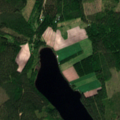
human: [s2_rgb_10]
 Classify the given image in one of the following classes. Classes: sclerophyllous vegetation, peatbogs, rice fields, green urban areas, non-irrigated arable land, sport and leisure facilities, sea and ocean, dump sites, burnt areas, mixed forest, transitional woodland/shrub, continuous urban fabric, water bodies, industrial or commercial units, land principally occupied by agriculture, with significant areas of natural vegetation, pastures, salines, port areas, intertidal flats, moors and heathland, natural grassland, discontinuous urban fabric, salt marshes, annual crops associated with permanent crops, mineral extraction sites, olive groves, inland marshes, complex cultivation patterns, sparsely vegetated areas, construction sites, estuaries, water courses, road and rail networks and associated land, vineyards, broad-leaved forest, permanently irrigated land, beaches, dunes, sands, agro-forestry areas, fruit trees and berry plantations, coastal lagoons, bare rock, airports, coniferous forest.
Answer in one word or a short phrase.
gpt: non-irrigated arable land, coniferous forest, mixed forest, water bodies